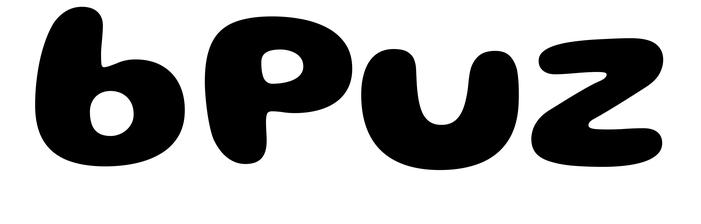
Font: Gluten_Bold